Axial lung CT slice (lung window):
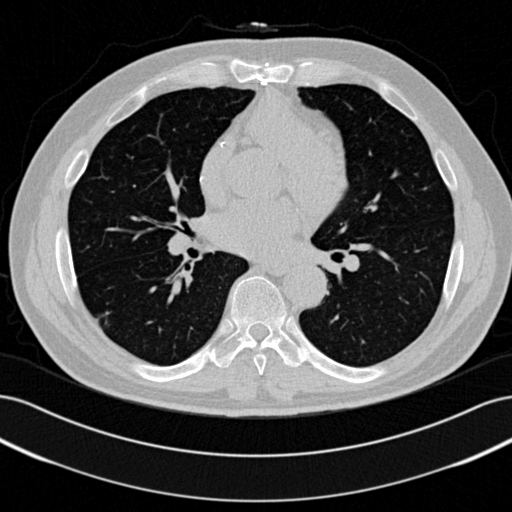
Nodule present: no